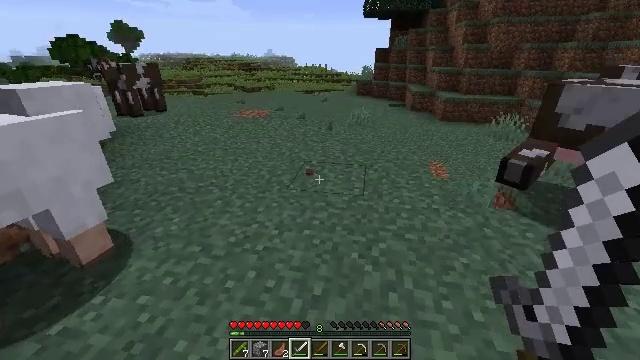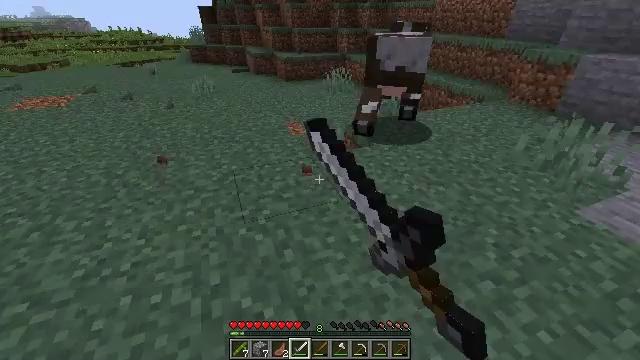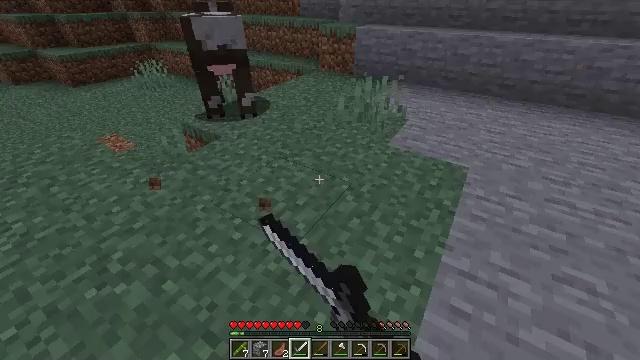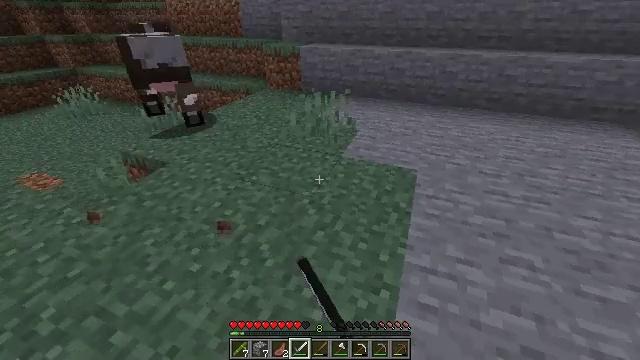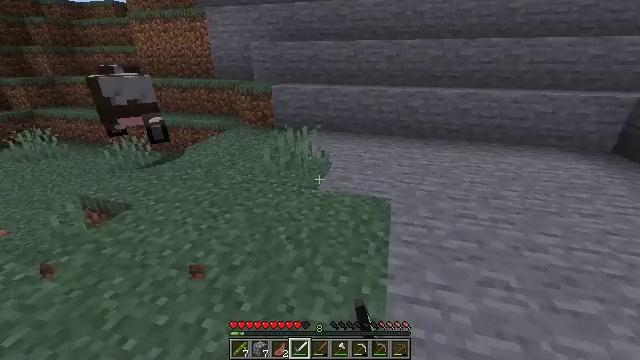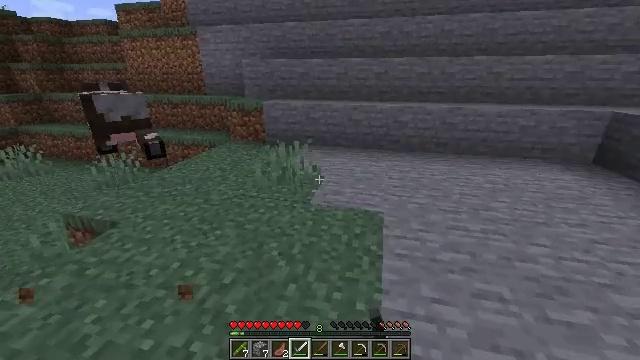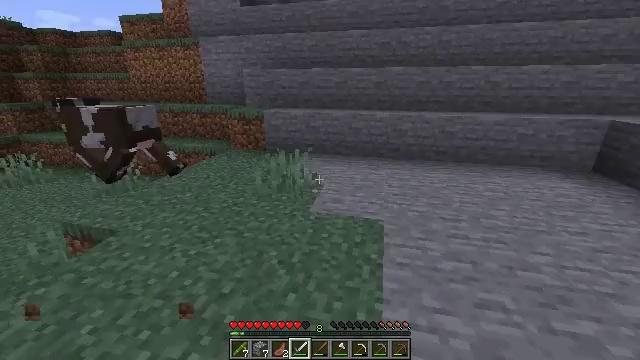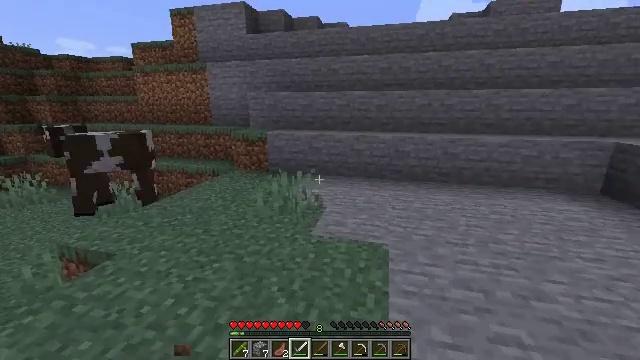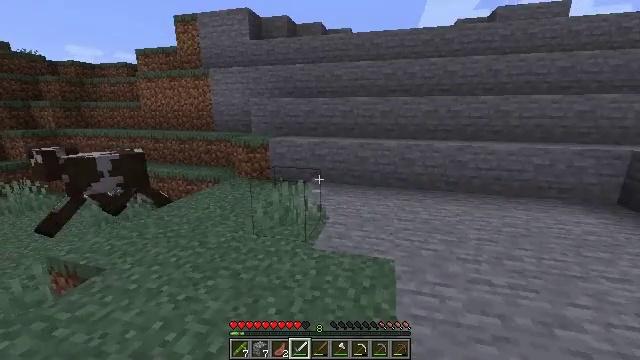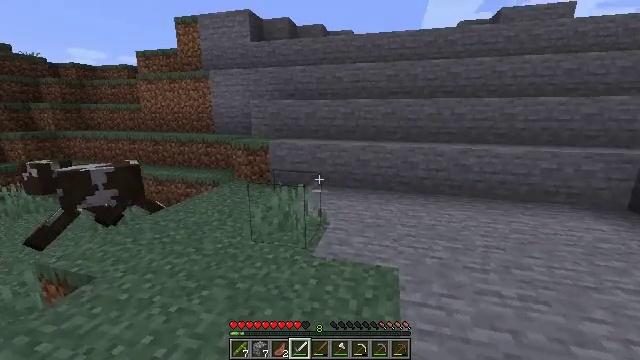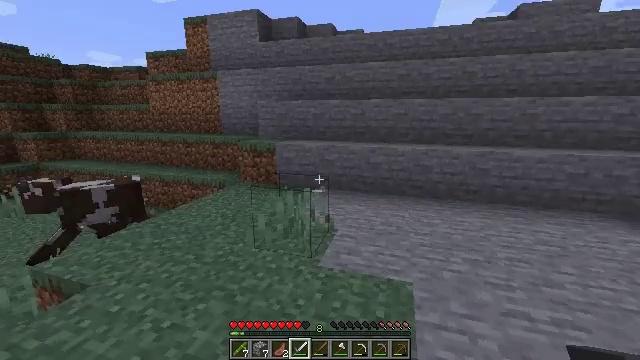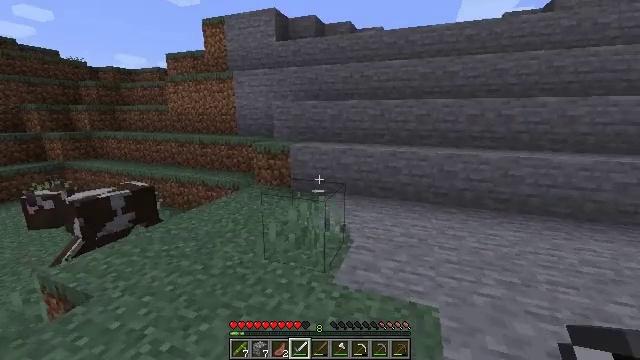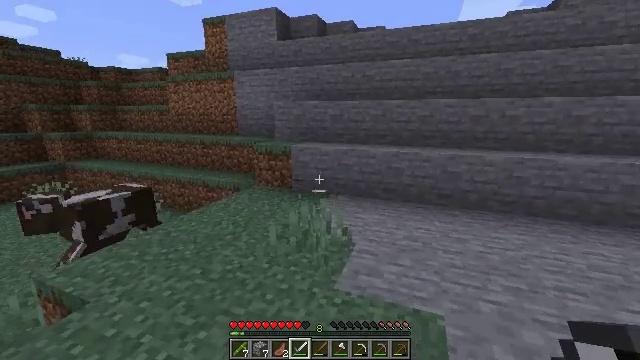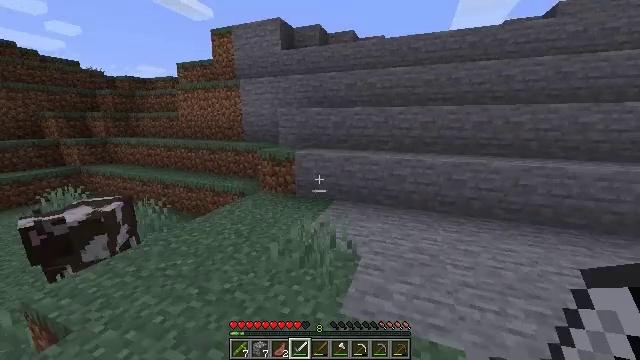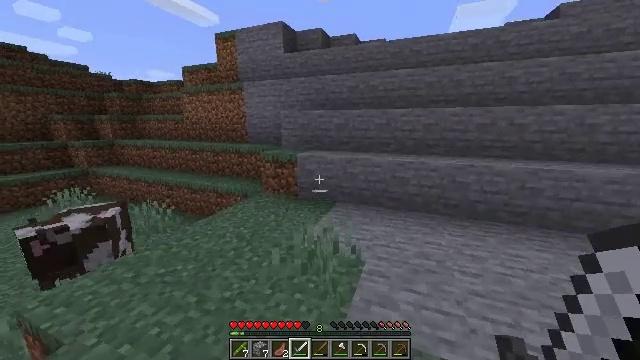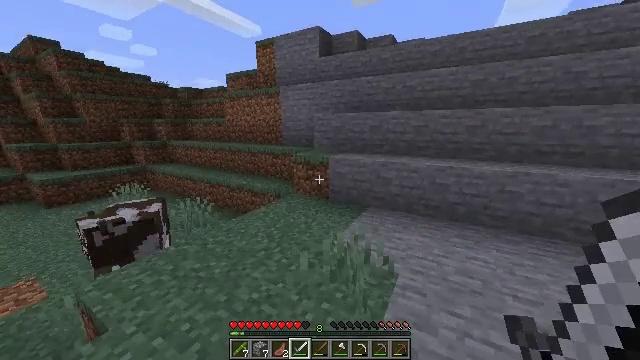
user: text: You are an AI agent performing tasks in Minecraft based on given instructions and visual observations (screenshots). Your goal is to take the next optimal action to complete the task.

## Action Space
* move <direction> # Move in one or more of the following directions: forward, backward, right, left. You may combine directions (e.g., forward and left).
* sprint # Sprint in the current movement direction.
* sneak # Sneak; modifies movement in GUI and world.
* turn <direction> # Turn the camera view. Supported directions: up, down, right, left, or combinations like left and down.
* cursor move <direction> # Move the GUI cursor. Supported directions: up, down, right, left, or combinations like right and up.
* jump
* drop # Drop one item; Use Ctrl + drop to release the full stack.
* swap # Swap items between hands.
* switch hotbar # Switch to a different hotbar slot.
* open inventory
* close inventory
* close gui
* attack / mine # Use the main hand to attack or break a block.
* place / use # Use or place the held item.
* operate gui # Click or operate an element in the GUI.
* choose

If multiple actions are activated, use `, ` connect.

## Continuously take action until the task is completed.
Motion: motion action
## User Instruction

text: Combat the cow.
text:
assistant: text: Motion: turn right and down, attack / mine
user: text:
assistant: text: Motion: turn right and down, attack / mine
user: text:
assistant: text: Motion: turn right and up
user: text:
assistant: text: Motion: turn right and up
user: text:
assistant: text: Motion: turn right and up
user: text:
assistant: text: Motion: turn up
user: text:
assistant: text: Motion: move forward, turn up
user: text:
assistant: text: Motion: move forward, turn up
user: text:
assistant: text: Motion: move forward
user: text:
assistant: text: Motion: move forward, turn left
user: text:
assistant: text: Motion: move forward, turn left
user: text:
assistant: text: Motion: move forward, sprint
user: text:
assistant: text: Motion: move forward, sprint
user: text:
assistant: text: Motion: move forward, sprint
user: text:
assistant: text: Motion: move forward, sprint, turn left
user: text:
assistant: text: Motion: move forward, turn left and up
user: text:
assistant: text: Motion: move forward, turn left
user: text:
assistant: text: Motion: move forward, sprint, turn left
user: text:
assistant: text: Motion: move forward, sprint, turn left
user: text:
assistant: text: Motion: move forward, sprint, turn left and down
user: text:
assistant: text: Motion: move forward, sprint, turn left
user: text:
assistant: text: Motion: move forward, turn left and down
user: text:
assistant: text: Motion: move forward, turn left and down
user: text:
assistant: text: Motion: move forward, sprint, turn left and down
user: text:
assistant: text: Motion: move forward, sprint, turn left and down
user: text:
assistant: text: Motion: move forward, sprint, turn down
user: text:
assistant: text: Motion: move forward
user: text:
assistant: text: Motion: move forward, turn left and down
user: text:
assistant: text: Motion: move forward, turn left
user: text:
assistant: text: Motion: move forward, turn left and up